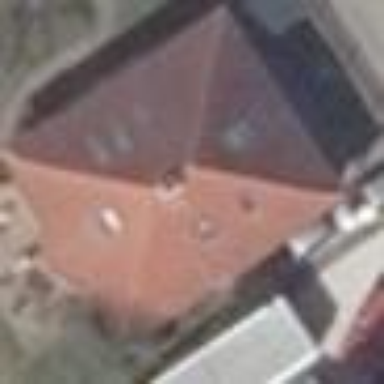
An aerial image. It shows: Detached building with hipped roof.